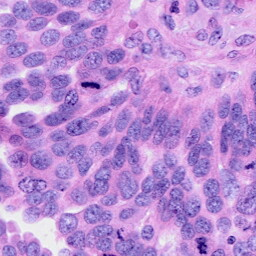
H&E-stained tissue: Ovarian